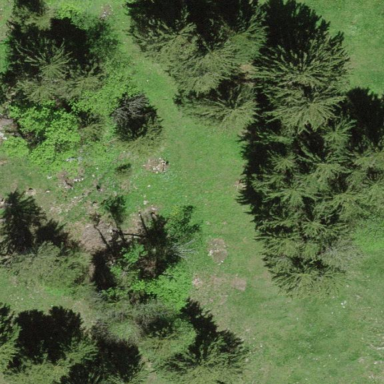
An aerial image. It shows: Forest area.